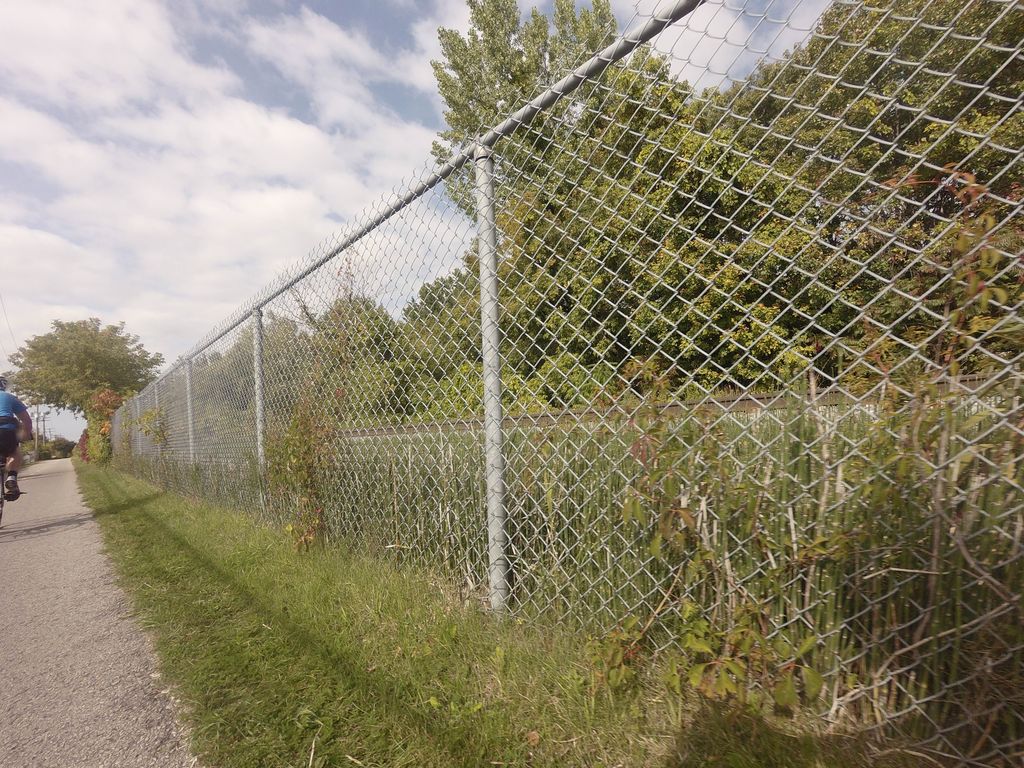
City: montreal